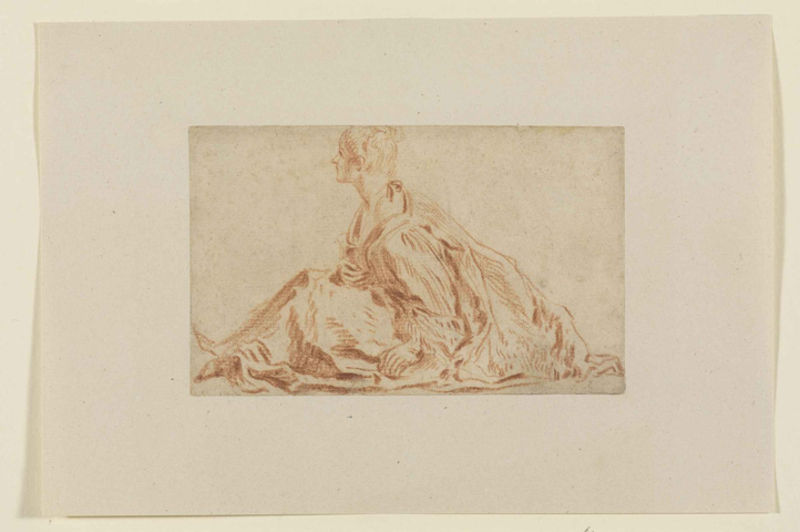
Titel: Am Boden sitzende junge Frau
Künstler: Anonym (18. Jh. F)
Standort: Karlsruhe
Institution: Staatliche Kunsthalle Karlsruhe
Schlagwörter: folds, hands, red, white, women, arm, bun, dark, dress, face, france, gray, hair, lady, nose, old, painting, portrait, robe, sit, sitting, woman, gown, looking, picture, pink, print, brown, floor, woodcut, grafik, hand, profile, sad, angel, food, frau, greek, life, roman, ear, girl, head, orange, young, baroque, feet, sash, side, drawing, paper, black and white, look, color, purple, shadow, brow, chin, fabric, mouth, wrinkles, etching, graphic, line, sketch, necklace, blond, drapery, human, ancient, cape, garment, neck, pose, ink, rectangle, art, colorful, ground, foot, study, pencil, draw, porträt, eye, lines, cloth, finger, fingers, beautiful, figure, chalk, cheek, staring, mary, clothing, hatching, bow, body, sepia, knee, leg, kleid, schattierung, hed, bleistift, facing, scetch, lithography, protrait, coffee, period, artwork, creme, feets, tusche, lithographie, schraffur, blong, links, leonard, papwer, tinte, rötel, inked, coarse, facing away, looking into distance, collectible, picture], mulher, contemplaçao, submissa, creme]